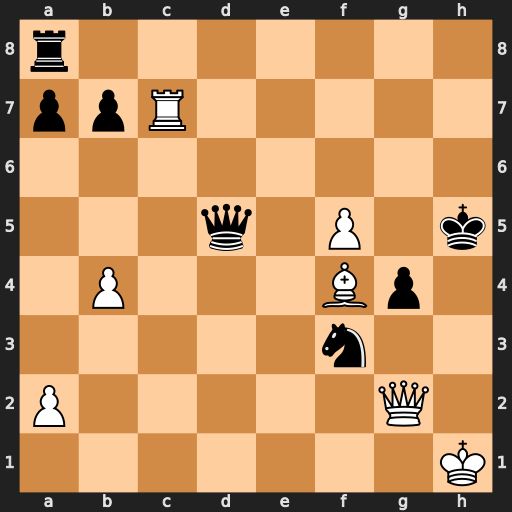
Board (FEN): r7/ppR5/8/3q1P1k/1P3Bp1/5n2/P5Q1/7K
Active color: w
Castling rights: -
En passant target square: -
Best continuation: Rh7#